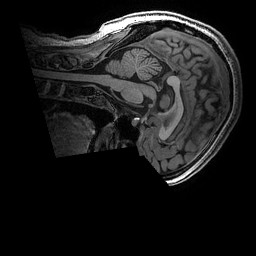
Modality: T1w
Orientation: sagittal
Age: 21
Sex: female
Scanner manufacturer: ge
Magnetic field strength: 3 T
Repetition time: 0.007 s
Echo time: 0.00342 s